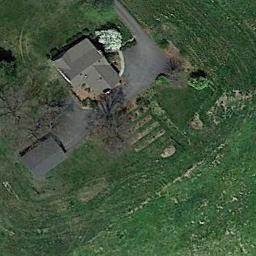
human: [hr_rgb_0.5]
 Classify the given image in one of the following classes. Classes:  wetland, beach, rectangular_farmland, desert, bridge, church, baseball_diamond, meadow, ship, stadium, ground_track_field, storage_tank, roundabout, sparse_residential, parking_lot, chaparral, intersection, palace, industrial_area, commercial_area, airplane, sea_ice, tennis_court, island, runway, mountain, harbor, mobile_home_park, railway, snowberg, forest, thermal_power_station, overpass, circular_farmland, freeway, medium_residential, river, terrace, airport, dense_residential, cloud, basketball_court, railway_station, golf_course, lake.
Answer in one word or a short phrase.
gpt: sparse_residential